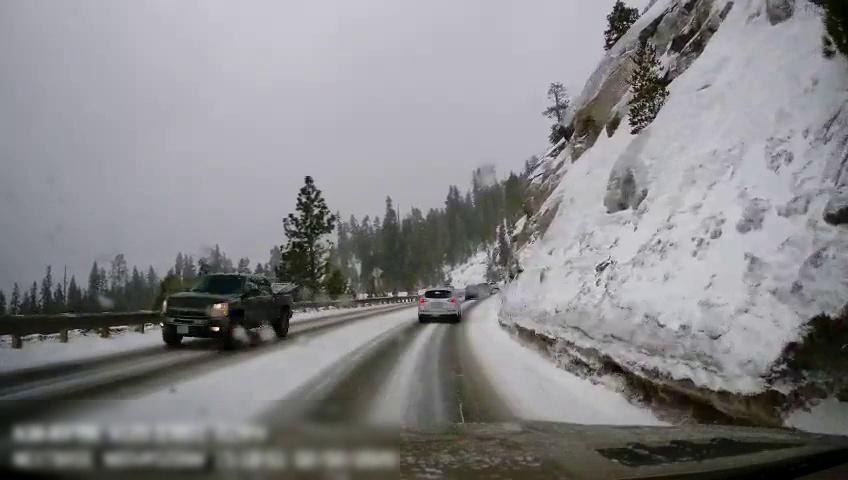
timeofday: Day
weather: Snowy
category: Drivable Space
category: Vehicles | Truck
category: Vehicles | Car
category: Vehicles | Car
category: Vehicles | Car